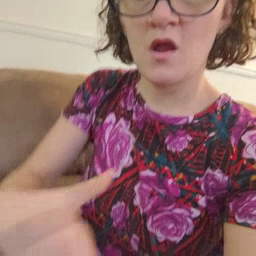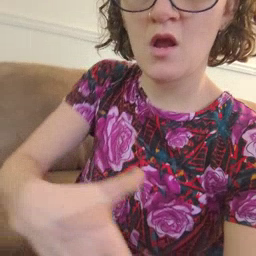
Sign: underwear